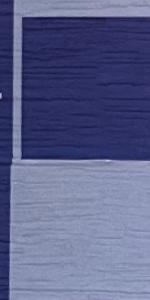
Label: Empty